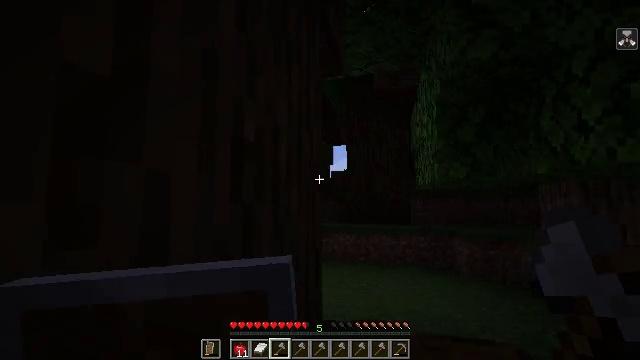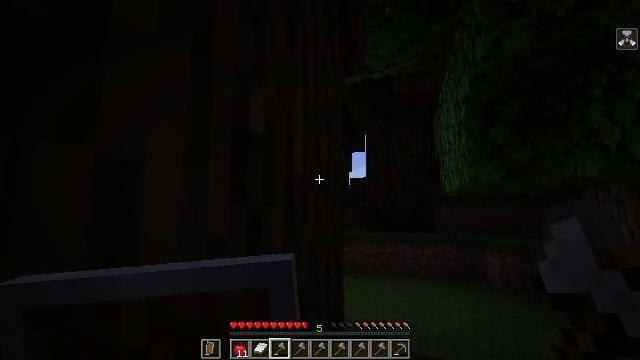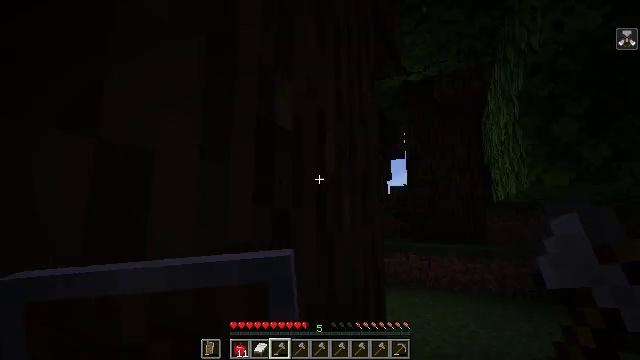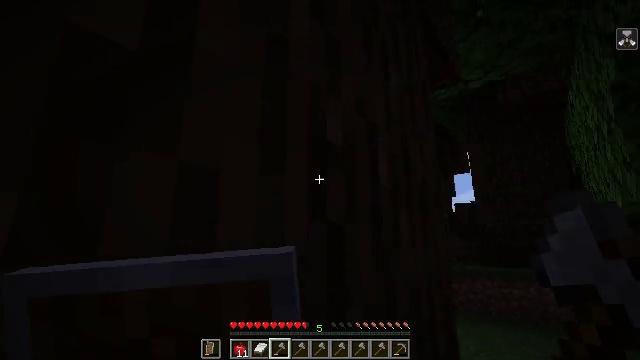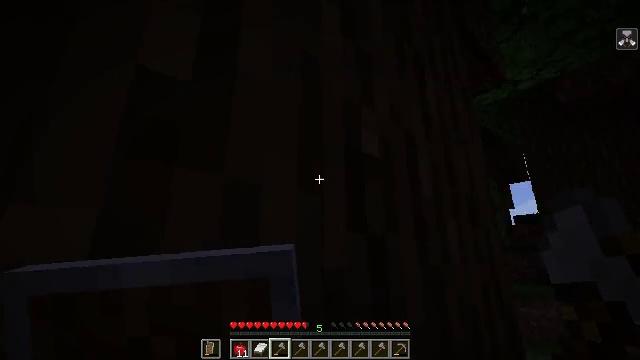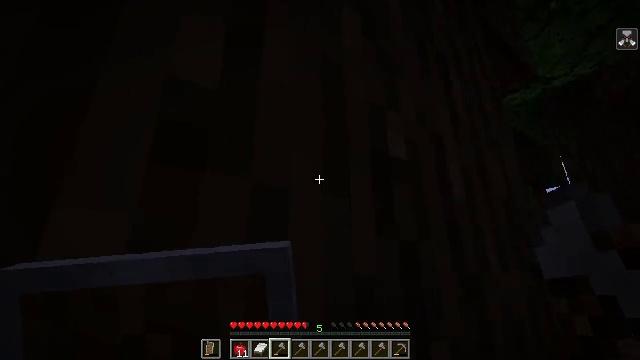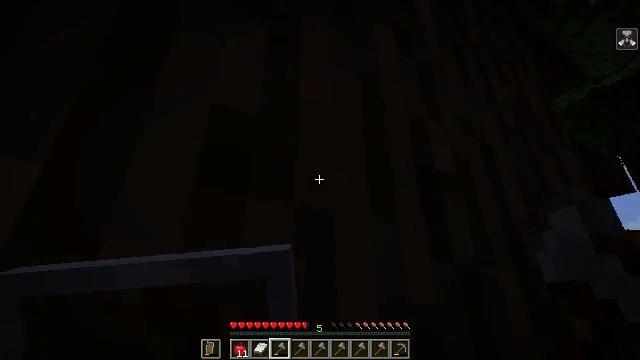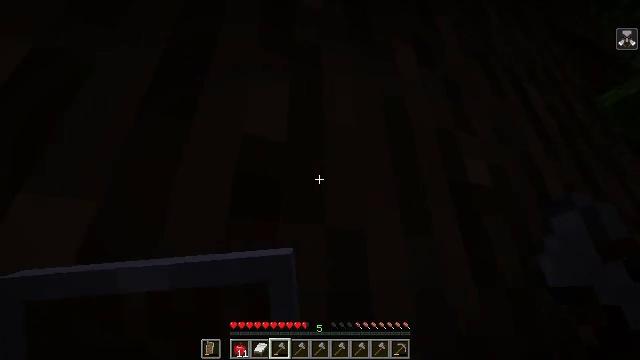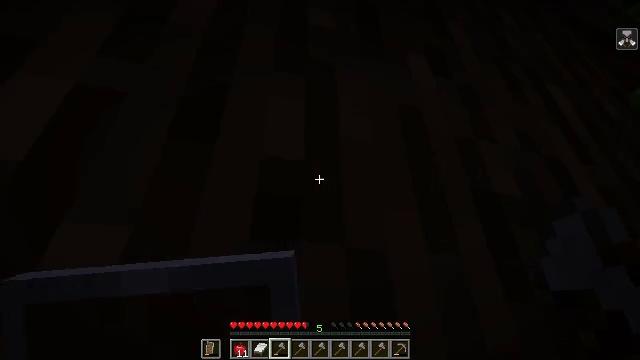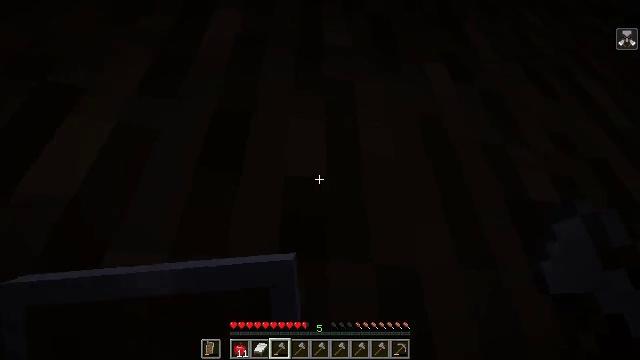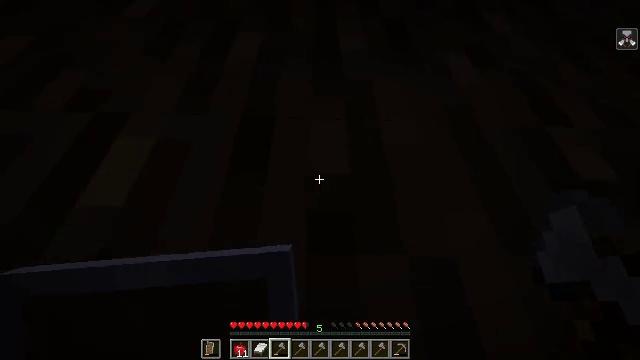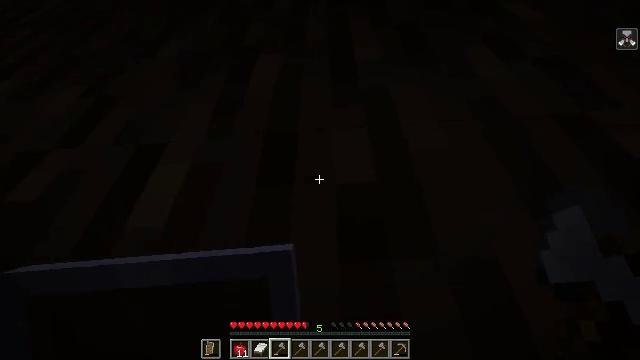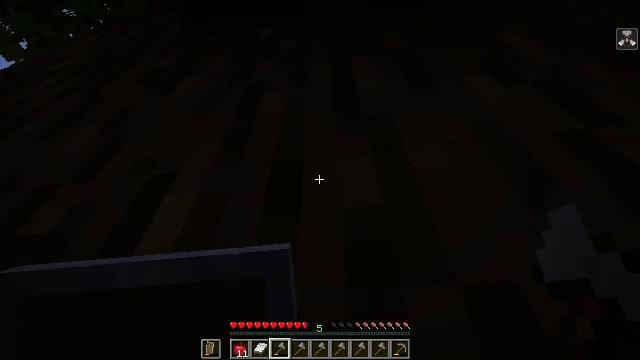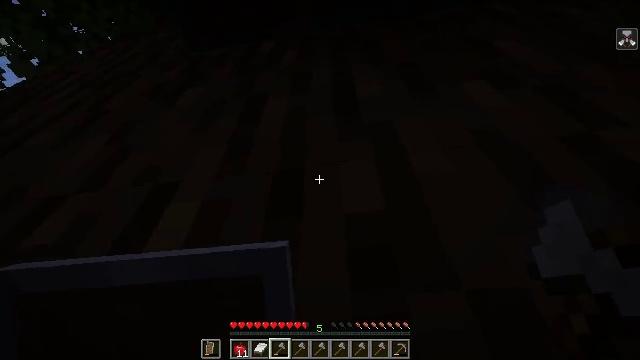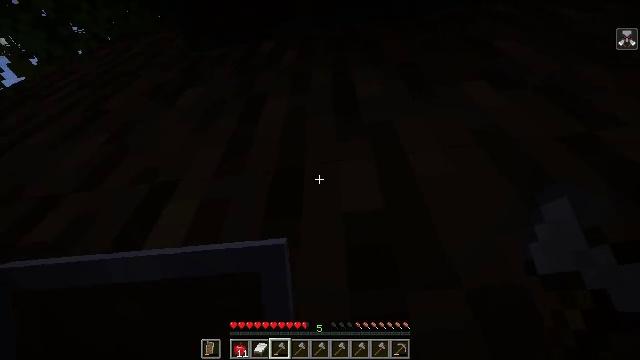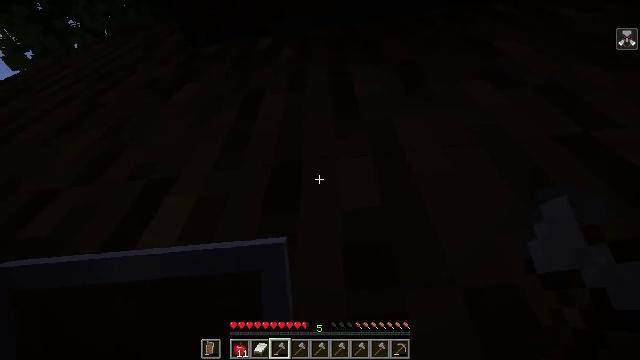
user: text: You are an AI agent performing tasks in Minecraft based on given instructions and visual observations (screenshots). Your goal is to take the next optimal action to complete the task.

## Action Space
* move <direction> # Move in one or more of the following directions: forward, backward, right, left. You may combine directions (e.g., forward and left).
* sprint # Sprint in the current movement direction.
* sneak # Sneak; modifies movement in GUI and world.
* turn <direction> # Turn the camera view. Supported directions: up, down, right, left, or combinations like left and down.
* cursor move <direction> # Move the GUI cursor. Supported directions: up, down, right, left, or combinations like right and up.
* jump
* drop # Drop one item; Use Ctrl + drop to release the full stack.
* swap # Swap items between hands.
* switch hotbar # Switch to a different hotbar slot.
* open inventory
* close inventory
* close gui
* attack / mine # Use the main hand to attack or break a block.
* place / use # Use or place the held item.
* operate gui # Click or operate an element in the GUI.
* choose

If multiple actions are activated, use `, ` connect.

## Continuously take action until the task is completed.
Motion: motion action
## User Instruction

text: Chop down the dark oak log.
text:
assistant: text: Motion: move forward, turn left and up
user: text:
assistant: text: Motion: move forward and move right, turn left and up
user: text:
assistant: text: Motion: move forward and move right, turn left and up
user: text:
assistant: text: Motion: move forward and move right, turn left and up
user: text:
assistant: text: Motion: move forward and move right, turn left and up
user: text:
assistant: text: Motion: move forward and move right, turn left and up
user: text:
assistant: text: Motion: move forward and move right, turn left and up
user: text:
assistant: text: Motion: move forward and move right, turn left and up
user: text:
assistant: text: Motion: turn left and up
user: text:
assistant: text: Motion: turn left and up
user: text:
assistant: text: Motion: turn left and up
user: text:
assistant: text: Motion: turn left and up
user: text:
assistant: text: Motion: turn left and up
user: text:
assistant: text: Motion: no_op
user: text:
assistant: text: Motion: no_op
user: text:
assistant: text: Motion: turn right
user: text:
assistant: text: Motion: turn right
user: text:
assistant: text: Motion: turn left and up
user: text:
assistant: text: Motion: move forward, turn left and up
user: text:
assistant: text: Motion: move forward, jump
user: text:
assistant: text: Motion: move forward and move right, jump
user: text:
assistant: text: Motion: move forward and move right, jump
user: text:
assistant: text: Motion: move forward and move right, jump
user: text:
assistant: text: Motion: move forward and move right, jump
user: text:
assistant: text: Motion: move forward and move right, jump
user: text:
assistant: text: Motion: move forward and move right, turn left
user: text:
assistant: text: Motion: move forward and move right
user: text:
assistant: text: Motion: move right
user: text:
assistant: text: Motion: no_op
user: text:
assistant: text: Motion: no_op